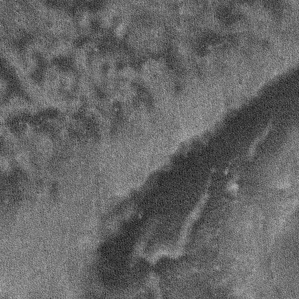
Label: frost